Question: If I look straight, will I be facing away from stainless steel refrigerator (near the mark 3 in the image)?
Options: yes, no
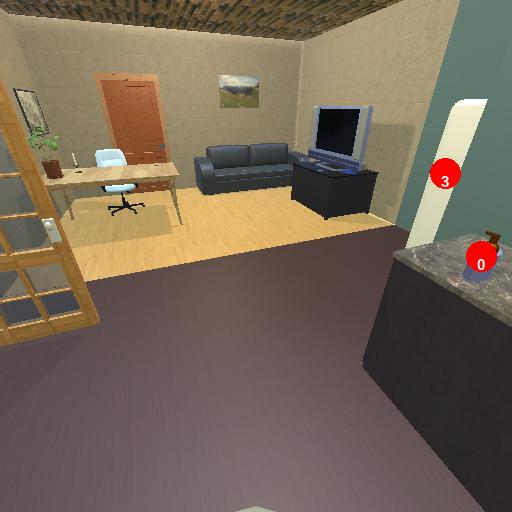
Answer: yes